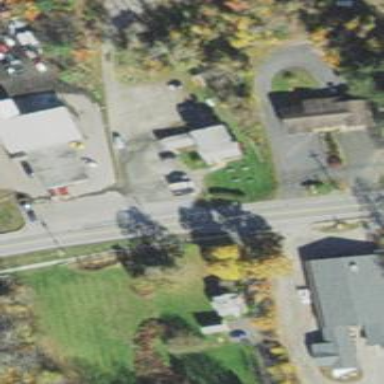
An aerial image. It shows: Unmarked road crossing.